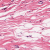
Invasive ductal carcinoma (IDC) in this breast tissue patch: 0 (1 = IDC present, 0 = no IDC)